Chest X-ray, AP view. Patient: 40 years old, sex M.
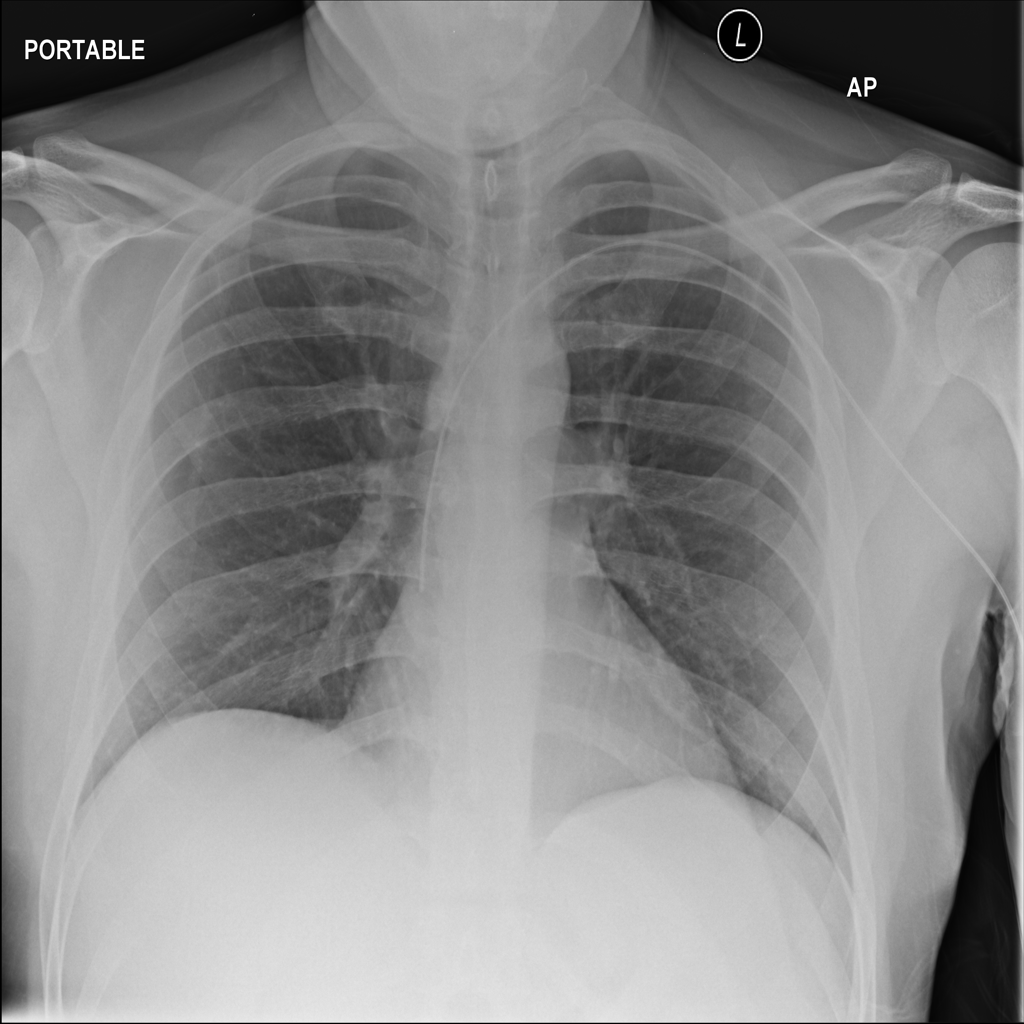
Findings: No Finding